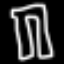
Label: pants